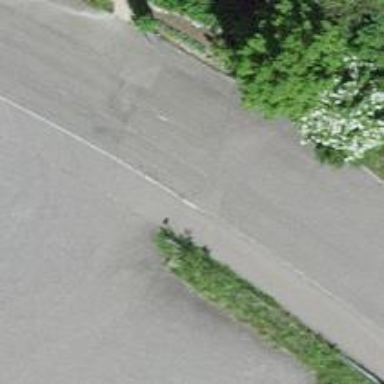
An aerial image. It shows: Bollard barrier.